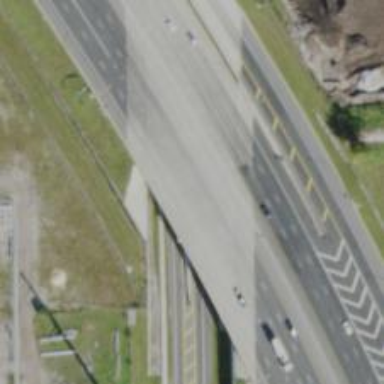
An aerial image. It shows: Motorway bridge.